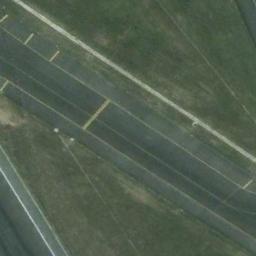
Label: runway